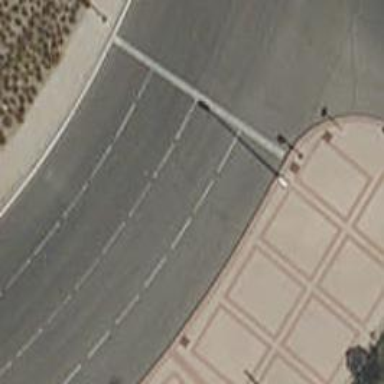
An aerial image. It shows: Road with traffic signals.